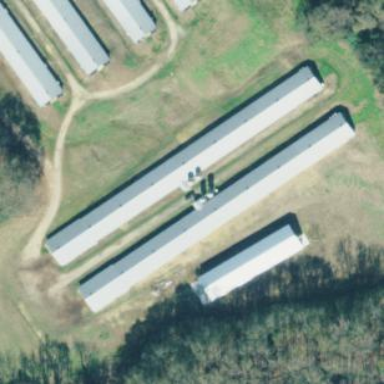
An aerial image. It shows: Farm auxiliary building.